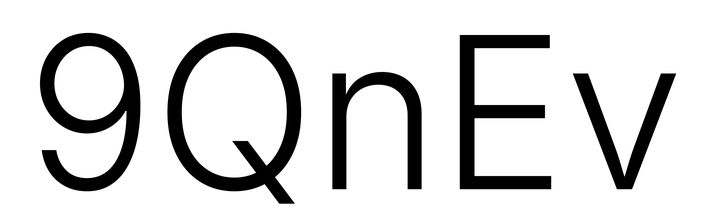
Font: Inter_Light